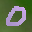
Label: 0